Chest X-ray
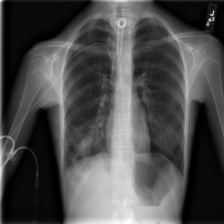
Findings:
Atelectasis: negative
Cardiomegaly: negative
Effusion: negative
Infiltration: positive
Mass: negative
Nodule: negative
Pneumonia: negative
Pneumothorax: negative
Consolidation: negative
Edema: negative
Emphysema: negative
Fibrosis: negative
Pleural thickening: negative
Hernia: negative